Field crop: tomato
Growth stage: 2
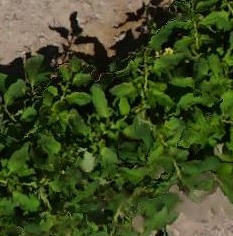
Species: tomato